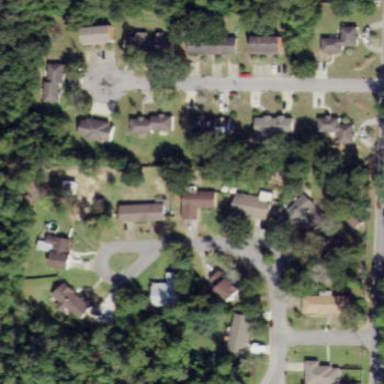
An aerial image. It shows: Residential area consisting of single-family homes.